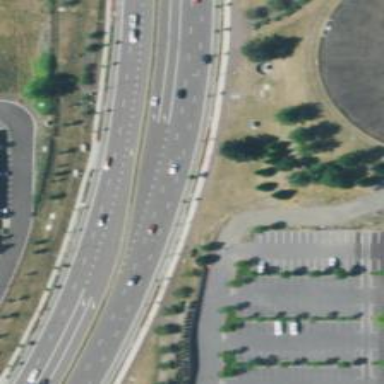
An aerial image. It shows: Primary link highway with asphalt surface.